Aerial crown-view tile of a tropical tree (Barro Colorado Island, Panama), acquired 20241216:
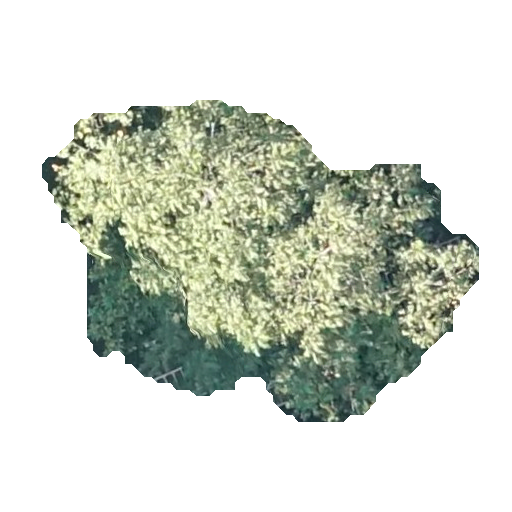
Species: Spondias mombin
GBIF accepted scientific name: Spondias mombin
Crown area: 137.202 m²